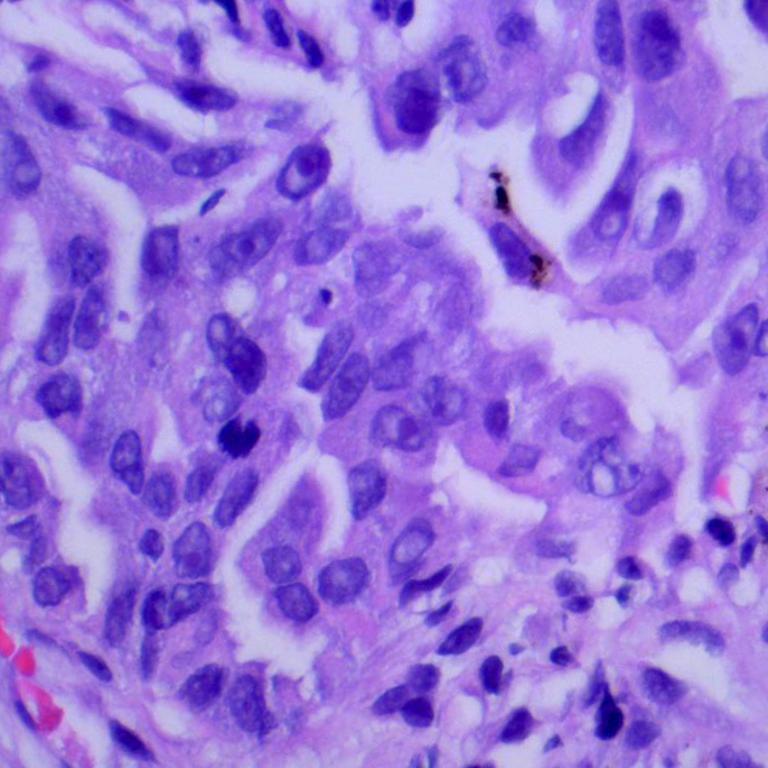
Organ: lung
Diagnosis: adenocarcinomas